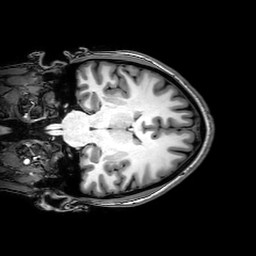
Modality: T1w
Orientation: coronal
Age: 24
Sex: female
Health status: healthy
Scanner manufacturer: philips
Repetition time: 0.008396 s
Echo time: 0.00389 s